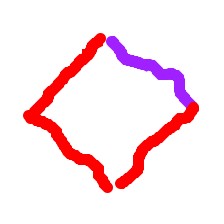
Shape: rhombus